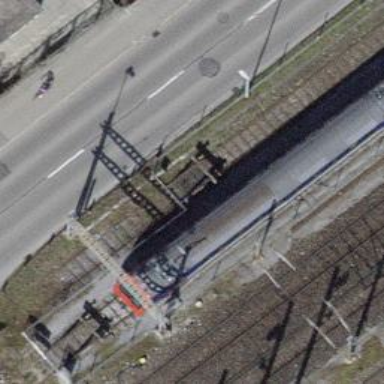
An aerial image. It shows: Railway buffer stop.